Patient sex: F
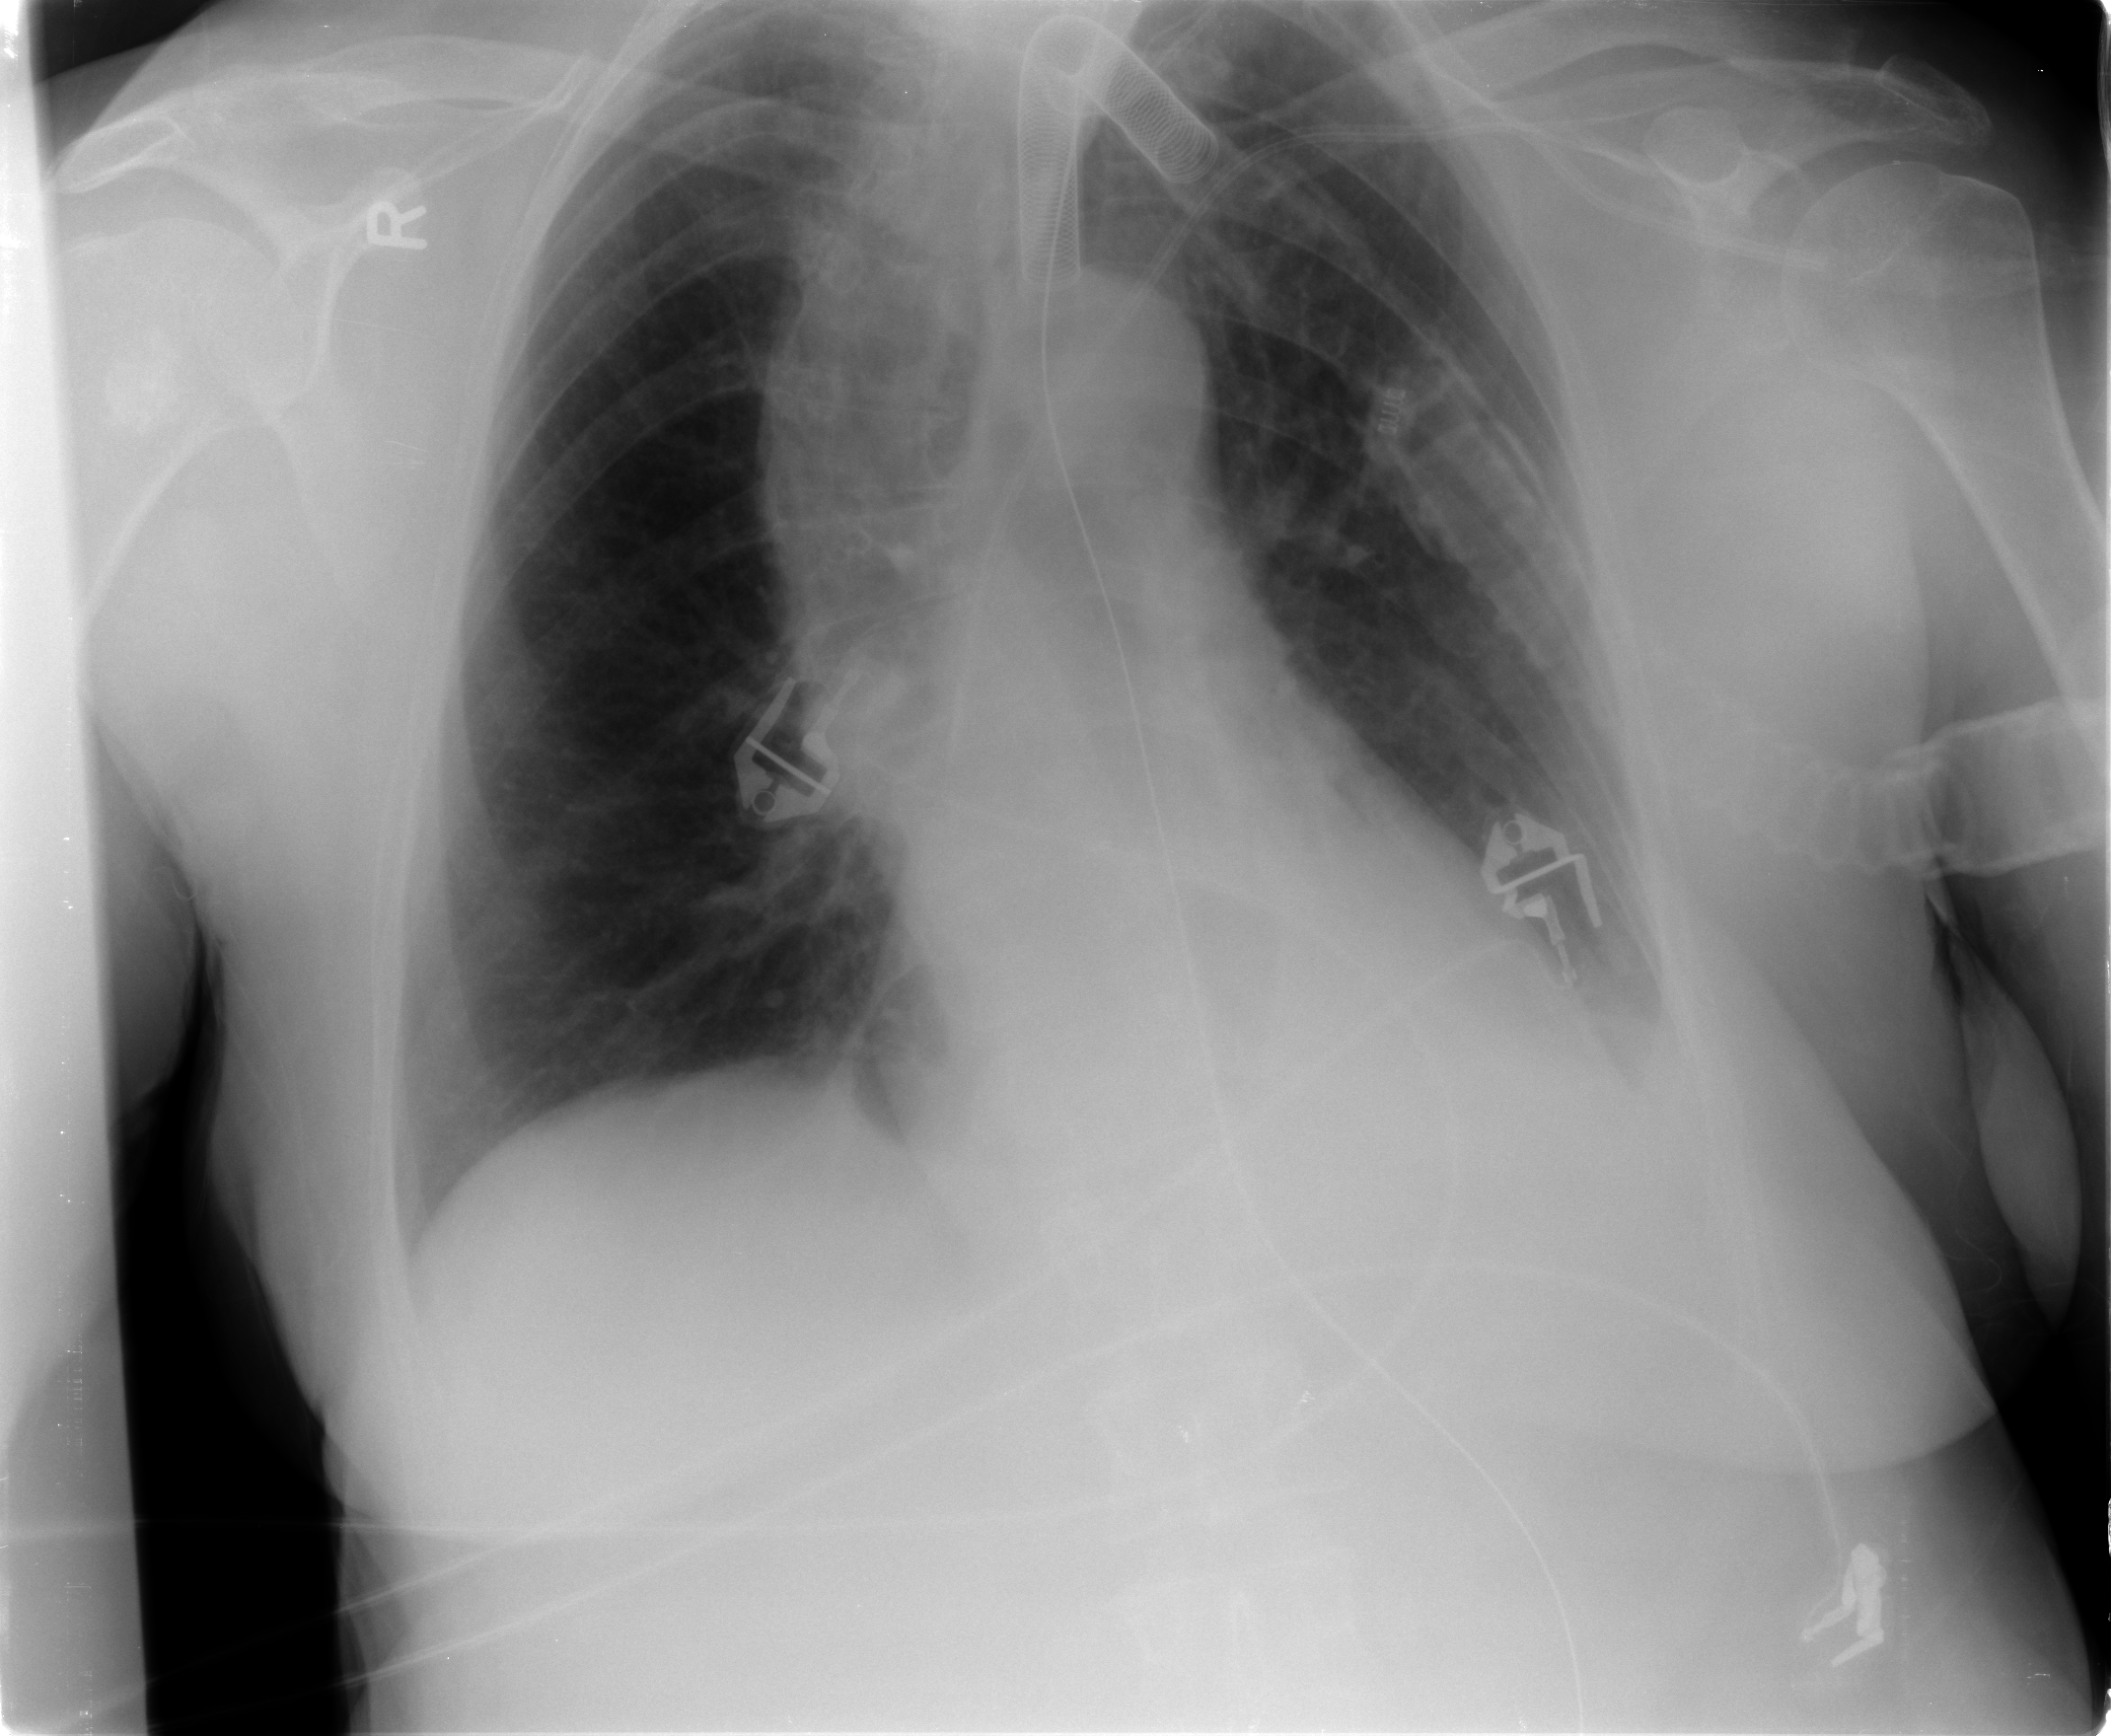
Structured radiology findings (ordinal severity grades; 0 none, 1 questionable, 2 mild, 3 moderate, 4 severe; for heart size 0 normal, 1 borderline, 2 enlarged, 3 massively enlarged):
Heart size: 0
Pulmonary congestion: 0
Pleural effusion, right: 0
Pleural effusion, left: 1
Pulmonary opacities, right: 0
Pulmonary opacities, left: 0
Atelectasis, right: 0
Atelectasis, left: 1